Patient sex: M
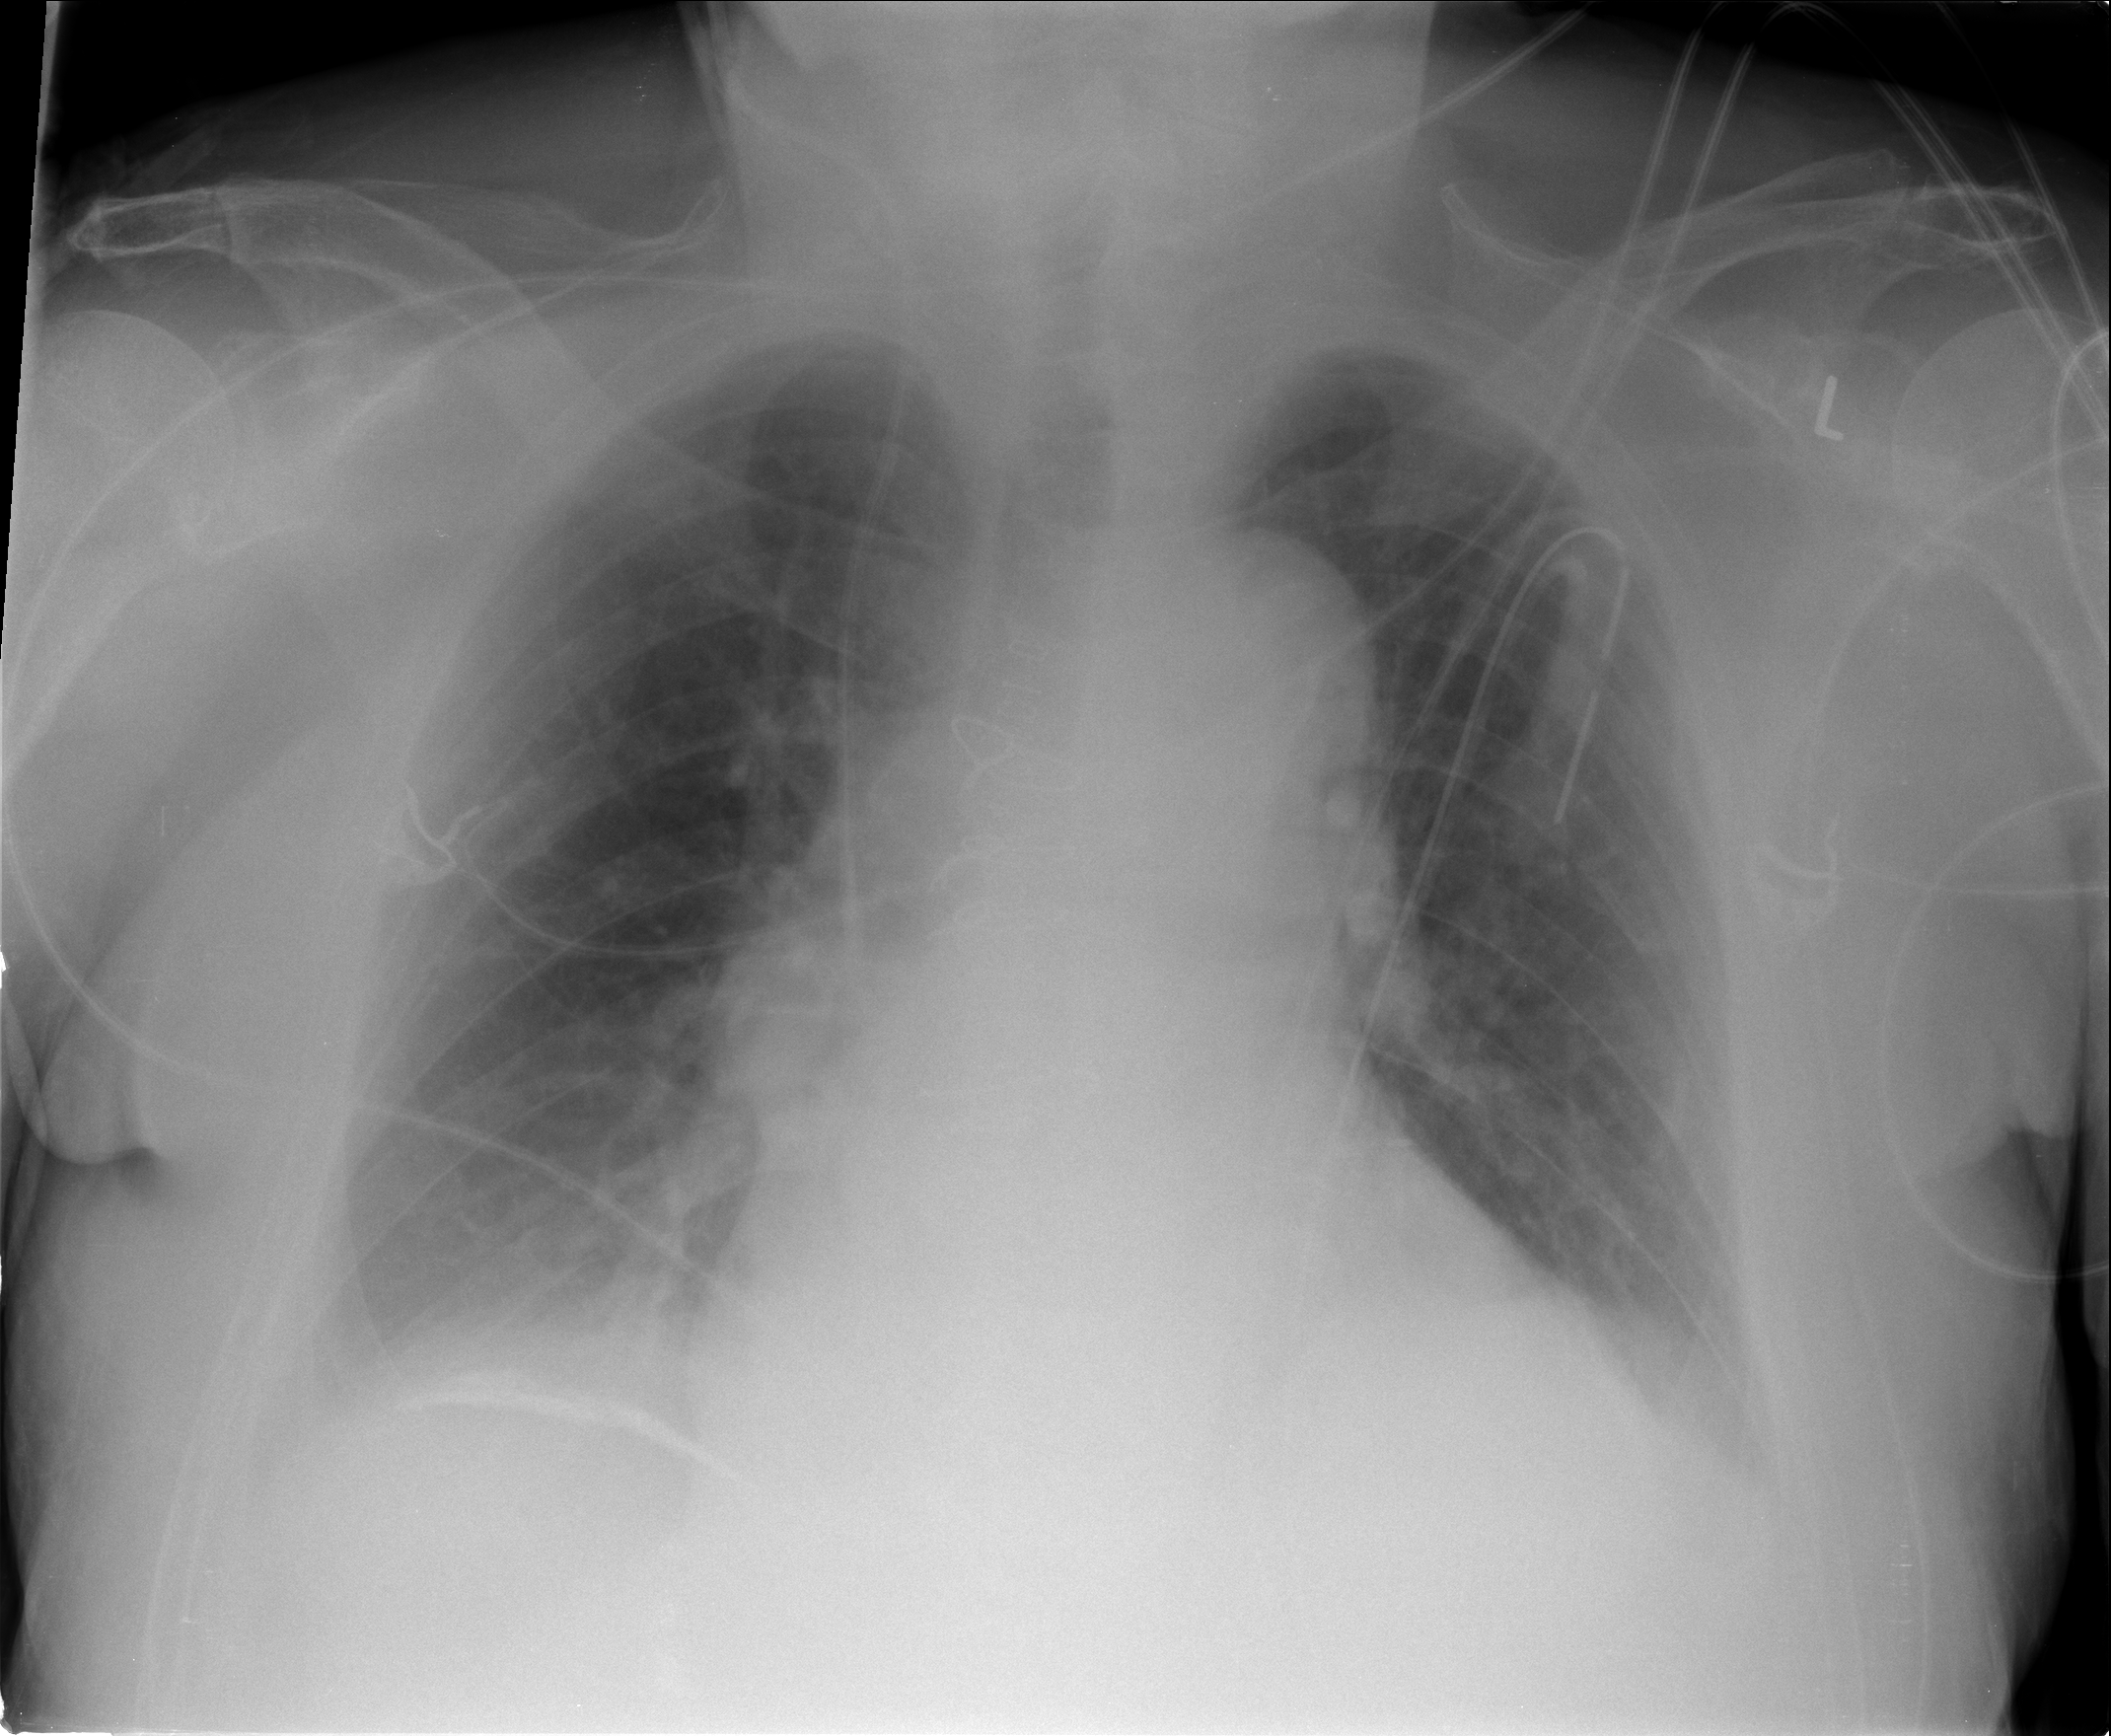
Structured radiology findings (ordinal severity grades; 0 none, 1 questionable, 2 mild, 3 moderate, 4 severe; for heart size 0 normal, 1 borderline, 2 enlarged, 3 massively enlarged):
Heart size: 2
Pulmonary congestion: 0
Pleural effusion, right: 2
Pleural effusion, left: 1
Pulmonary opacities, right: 0
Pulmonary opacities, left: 0
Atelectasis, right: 2
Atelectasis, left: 2